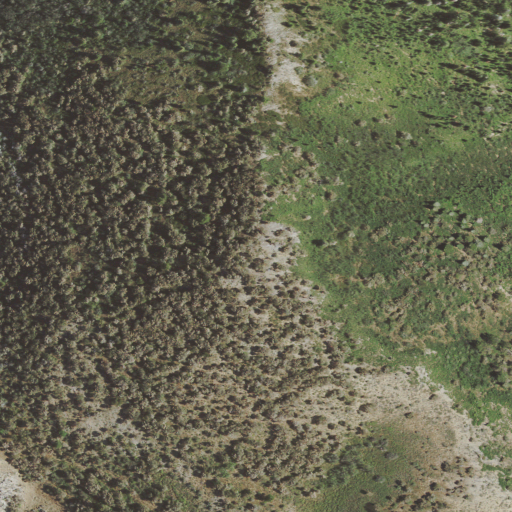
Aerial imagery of mountain in Utah named Big Mahogany Mountain containing deciduous forest, evergreen forest, mixed forest, and shrub